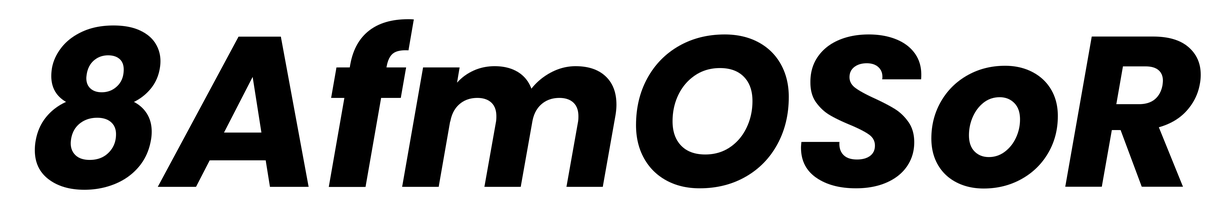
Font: Poppins-BoldItalic